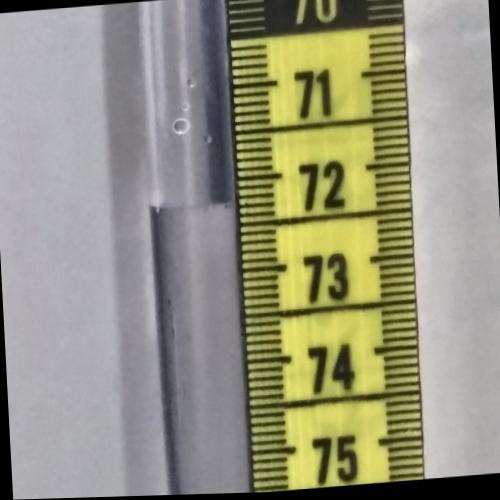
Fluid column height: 72.3 cm